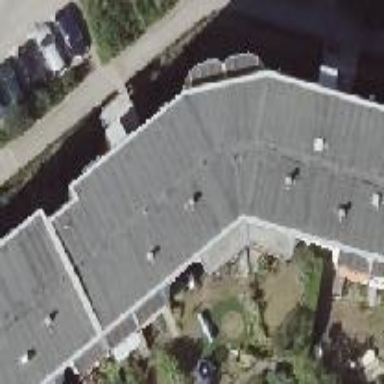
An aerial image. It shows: Apartment building with flat roof.